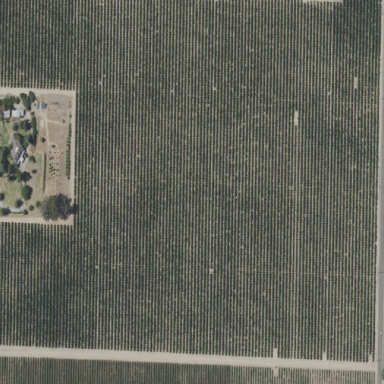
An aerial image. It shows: Orange orchard with rows of orange trees.